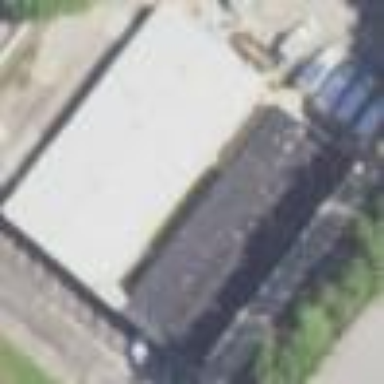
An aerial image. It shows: Commercial building.